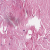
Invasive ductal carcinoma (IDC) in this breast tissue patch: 0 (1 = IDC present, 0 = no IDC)